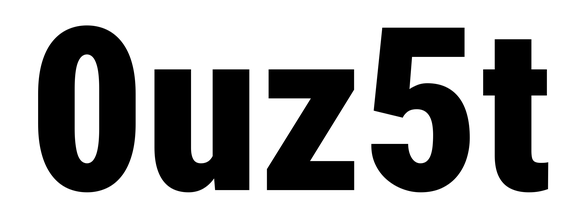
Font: Roboto_Condensed_Black